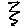
Label: zigzag